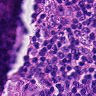
Metastatic tissue present: yes